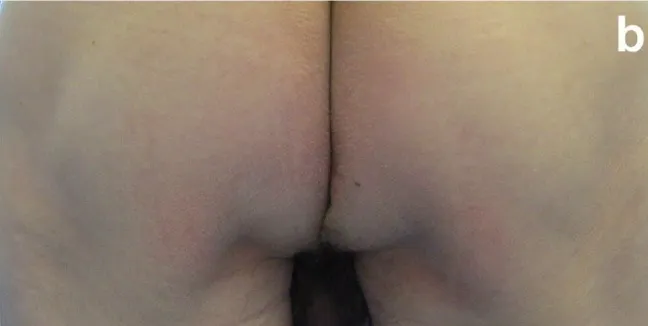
Postoperatively at 3 months follow-up.
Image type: medical_photograph (skin_photograph)